Question: Detect the length of the red line, where the side length of each grid on the chessboard is 0.5. The length of the red line is an integer multiple of the length of the floor tile. How long is the red line in the picture?
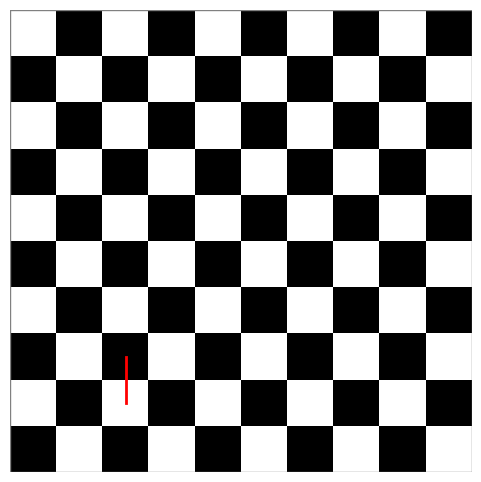
Answer: 0.5